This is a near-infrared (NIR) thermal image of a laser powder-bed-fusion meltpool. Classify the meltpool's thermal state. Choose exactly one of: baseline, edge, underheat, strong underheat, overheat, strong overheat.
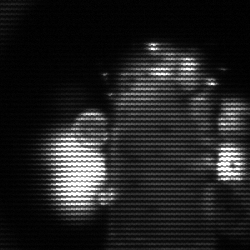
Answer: strong underheat